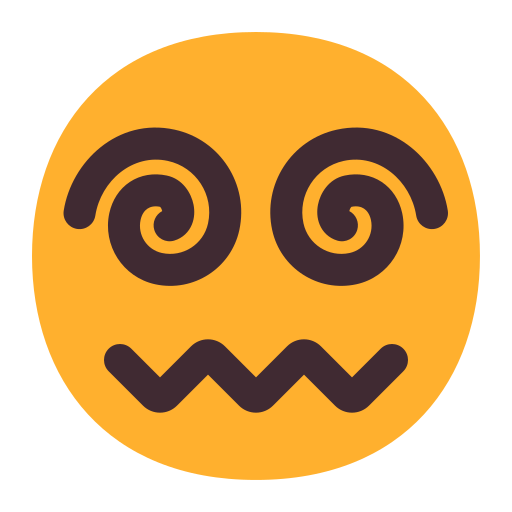
face with spiral eyes flat